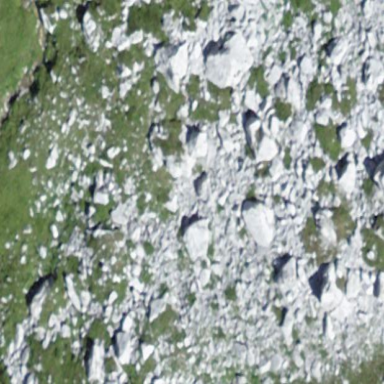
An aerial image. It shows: Natural scree.